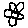
Label: flower